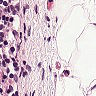
Metastatic tissue present: no